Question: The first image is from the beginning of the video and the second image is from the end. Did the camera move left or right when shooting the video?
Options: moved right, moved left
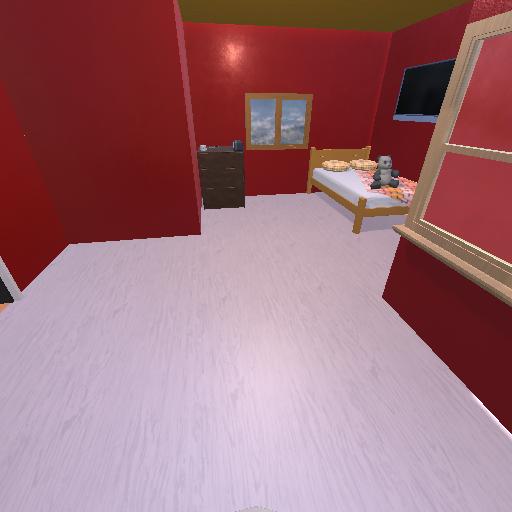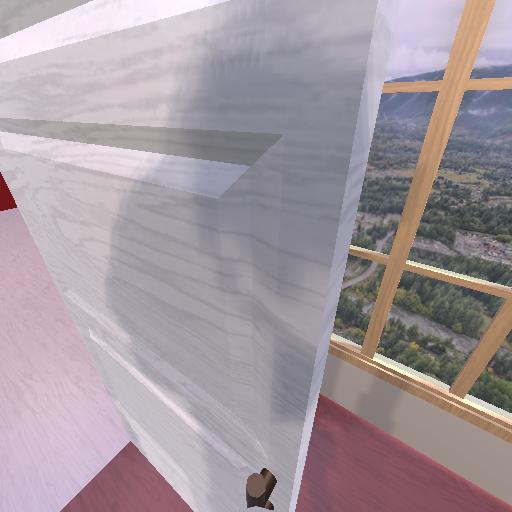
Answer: moved right